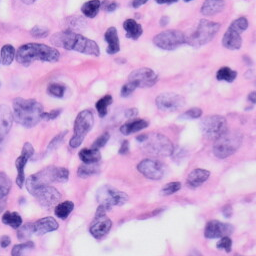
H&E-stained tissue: Skin